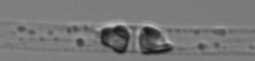
Label: Dactyliosolen_blavyanus